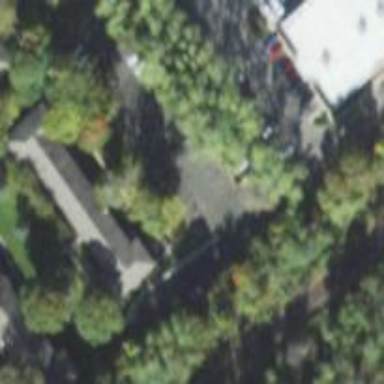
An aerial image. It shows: Commercial building.